Interaction volume radius: 5 \u00c5
Interaction volume height: 10 \u00c5
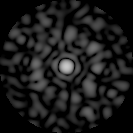
Disorder parameter: 0.7721